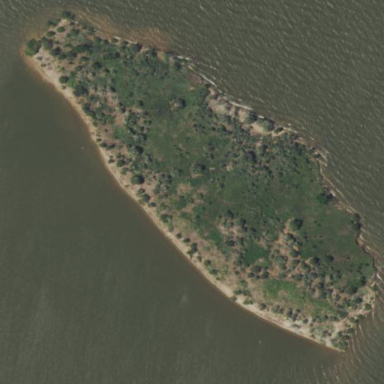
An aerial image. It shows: Island.